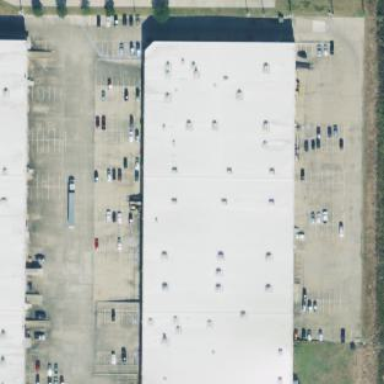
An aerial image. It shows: Warehouse building.